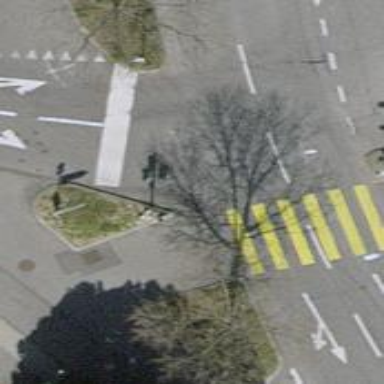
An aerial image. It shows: Road with traffic signals.